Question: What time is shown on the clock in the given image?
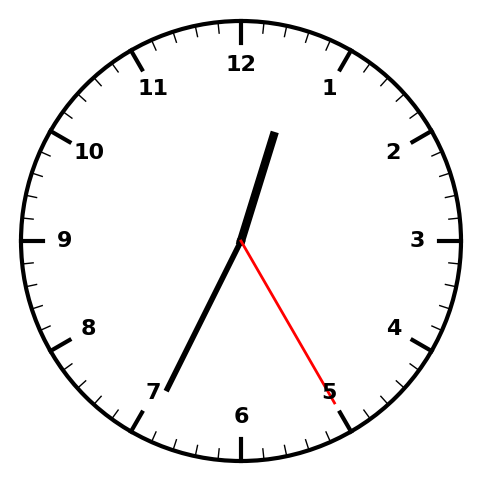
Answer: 12:34:25